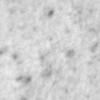
Label: no_change